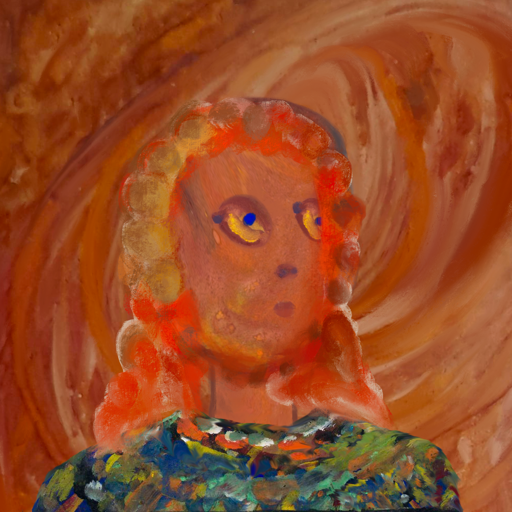
Background: Pious_Lady, Head And Neck Side: Mother_And_Son_Son, Face Side: Mother_And_Son_Son, Bust: An_Impression, Hair Side: Rupkatha, Head Accessory: Blank, Second Necklace: Blank, Necklace: Blank, Baby: Blank